Question: Below code work on only in device width range width > 400 to width<550 but not other devices like Tab( width> 550).How I can generalize
'''
speedo_meter = getImage(R.drawable.newmagnetometer_final_480);
center_wheel = getImage(R.drawable.center_wheel480);
needle = getImage(R.drawable.arrow480);
canvas.drawBitmap(speedo_meter, (canvas.getWidth() / 2)- speedo_meter.getWidth() / 2, (canvas.getHeight() / 2)- speedo_meter.getHeight() / 2, null);
// Main Meter Needle
matrix_needle = new Matrix();
matrix_needle.setTranslate((canvas.getWidth() / 2)- needle.getWidth() ,(canvas.getHeight() / 2)- needle.getHeight());
matrix_needle.postRotate(angle_of_deviation,canvas.getWidth() / 2, 2 * needle.getHeight() - 10);
canvas.drawBitmap(needle, matrix_needle, paint_needle);
// Main Meter Wheel
canvas.drawBitmap(center_wheel, (canvas.getWidth() / 2)- center_wheel.getWidth() / 2, (canvas.getHeight() / 2)- center_wheel.getHeight() / 2, null);
'''
Uploaded image captured on Tab

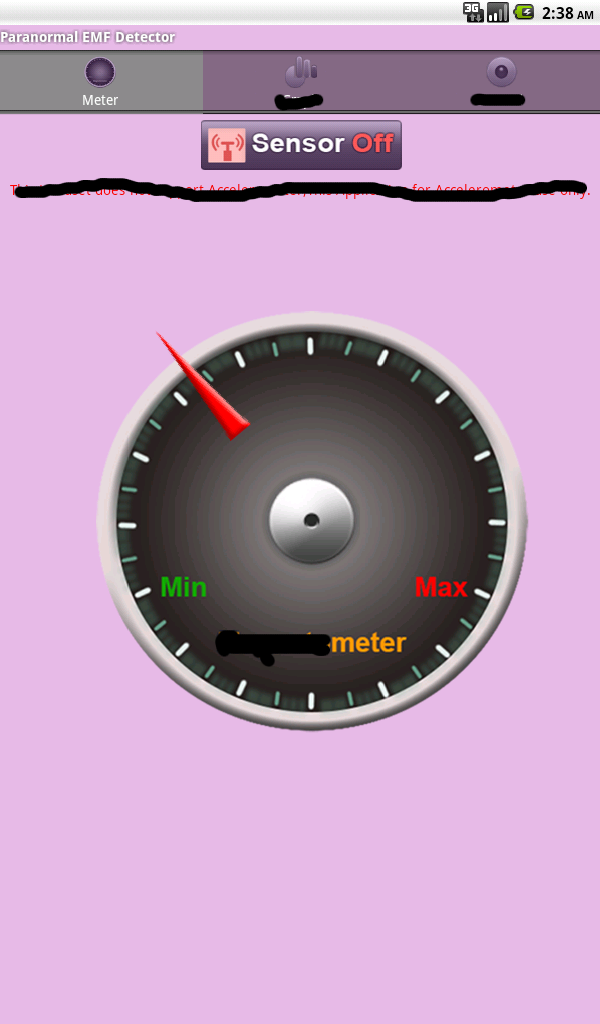
Answer: You need to change your code like
'''
protected void onDraw(Canvas canvas) {
canvas.drawBitmap(speedo_meter, (canvas.getWidth() / 2)- speedo_meter.getWidth() / 2,
(canvas.getHeight() / 3)- speedo_meter.getHeight() / 2, null);
// Main Meter Needle
matrix_needle = new Matrix();
matrix_needle.setTranslate((canvas.getWidth() / 2)- needle.getWidth() / 2,
(canvas.getHeight() / 3)- needle.getHeight());
matrix_needle.postRotate(110,
canvas.getWidth() / 2, (canvas.getHeight() /(float)2.9));
canvas.drawBitmap(needle, matrix_needle, paint_needle);
}
'''
Just change Images with respective Device Width and Height.